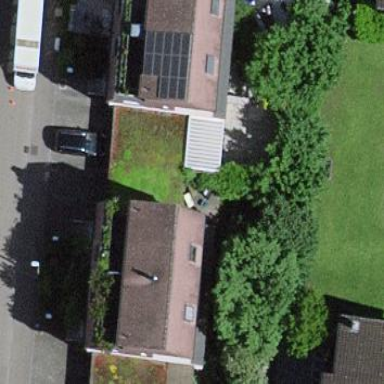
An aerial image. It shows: Semi-detached house.